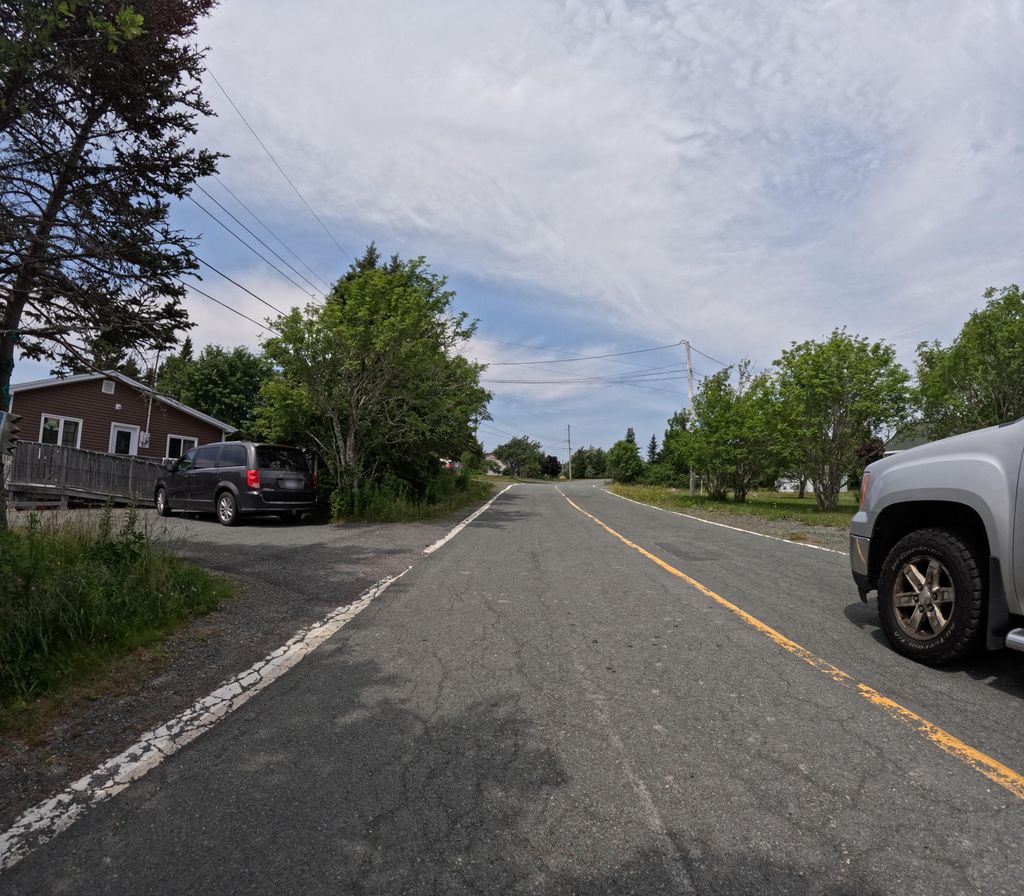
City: st_johns